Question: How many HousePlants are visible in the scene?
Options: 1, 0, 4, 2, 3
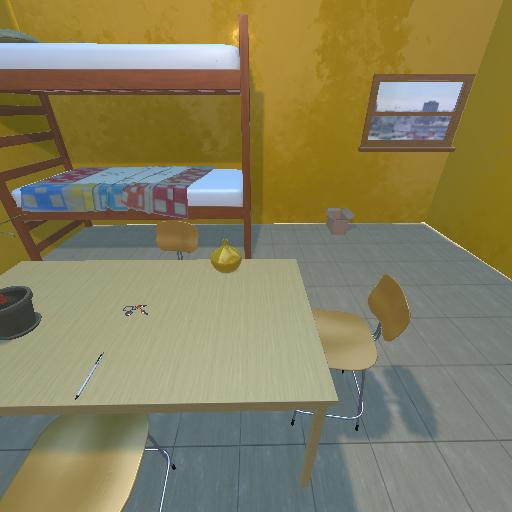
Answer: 1